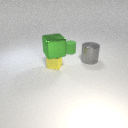
small yellow metal cube in front of large gray metal cylinder